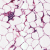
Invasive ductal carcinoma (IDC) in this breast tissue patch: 1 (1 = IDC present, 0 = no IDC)